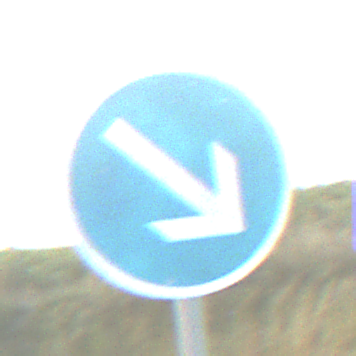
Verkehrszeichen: VorgeschriebeneVorbeifahrtRechts
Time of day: SunriseSunset
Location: Outdoor (RoadRail)
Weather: PartlyCloudy
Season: NotSpecified
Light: Natural